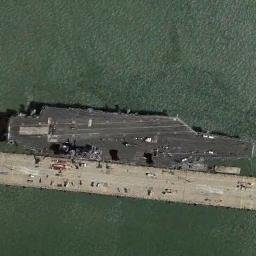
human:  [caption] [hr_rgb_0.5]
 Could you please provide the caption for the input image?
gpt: The ship is docked at the dock and the water is dark green .

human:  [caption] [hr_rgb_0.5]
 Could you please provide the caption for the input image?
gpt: A grey aircraft carrier docked in the harbor .

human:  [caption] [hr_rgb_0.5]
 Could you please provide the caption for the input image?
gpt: There is a ship beside the dock .

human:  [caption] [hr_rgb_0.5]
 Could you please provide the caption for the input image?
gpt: There is a ship in the green water on the shore .

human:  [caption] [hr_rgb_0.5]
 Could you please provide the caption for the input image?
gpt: The black ship is at the harbor .